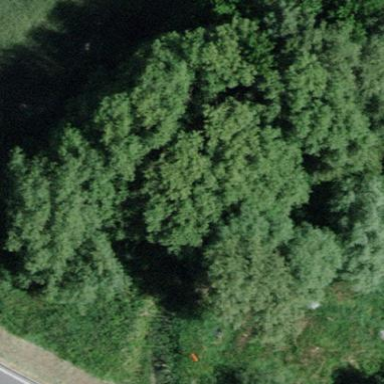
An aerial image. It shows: Forest area.